RGB frame:
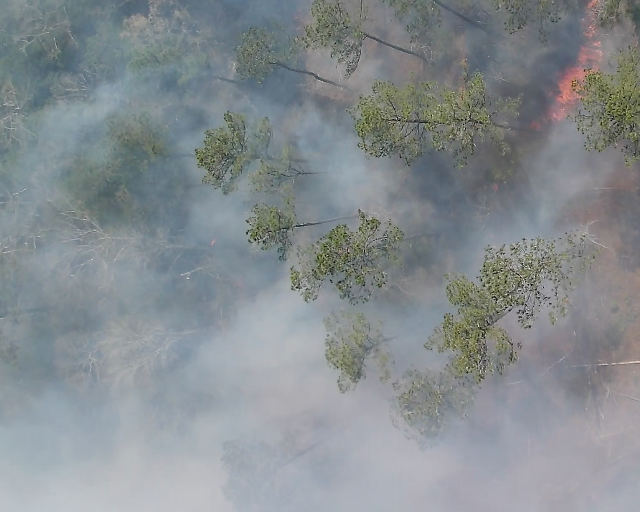
Thermal frame:
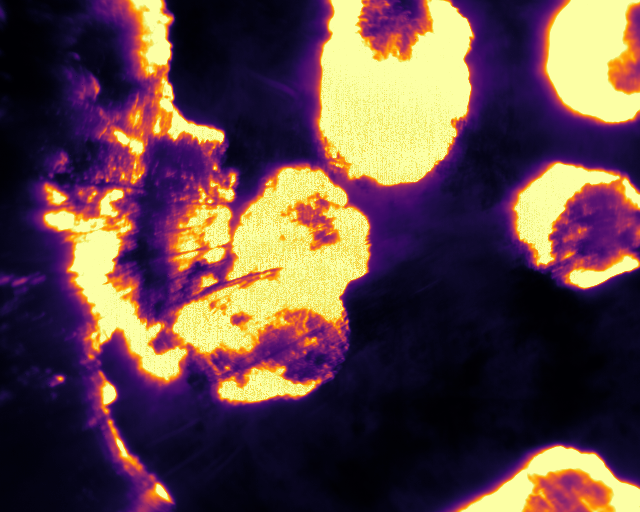
Captured: 2026-02-26 02:29:54
Pixels at or above 80 °C: 119695 (fraction of frame: 0.3653)